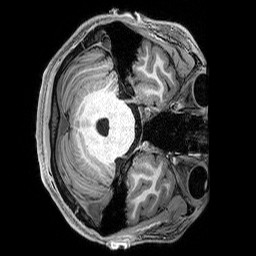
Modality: T1w
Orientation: axial
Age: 27
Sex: female
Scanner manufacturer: siemens
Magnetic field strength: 3 T
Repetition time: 2.8 s
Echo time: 0.00212 s